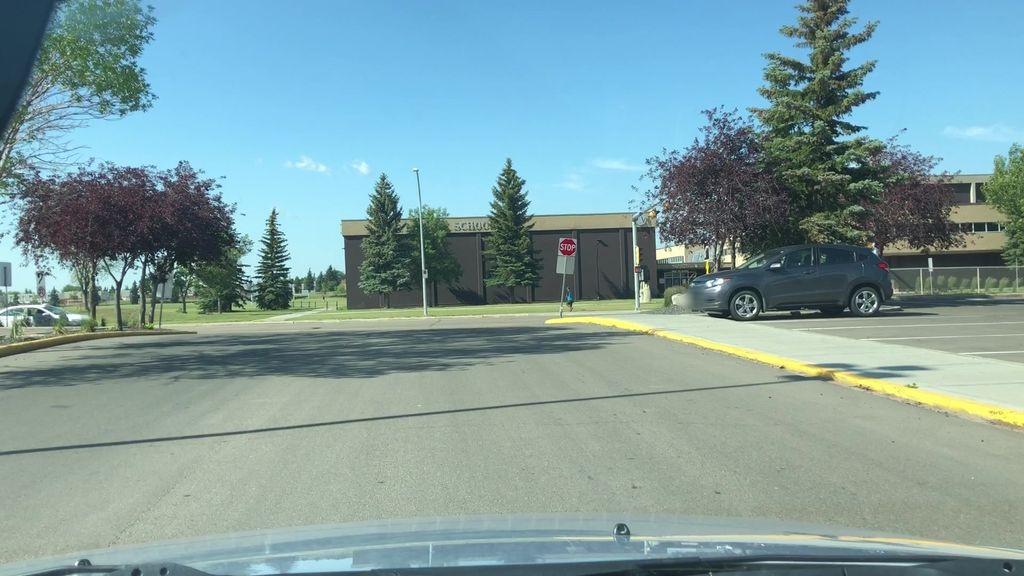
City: edmonton